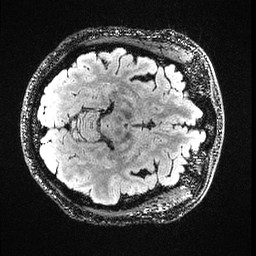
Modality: FLAIR
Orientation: axial
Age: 25
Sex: female
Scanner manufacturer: ge
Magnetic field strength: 3 T
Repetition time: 4.802 s
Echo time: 0.1169 s